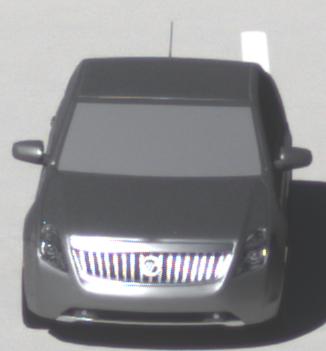
Make: Mercury
Model: Milan
Detailed model: -
Model produced from: 2009
Model produced until: 2010
Doors: 4
Color: gray
Road condition: dry road
Daytime: morning or afternoon
Contrast: high contrast